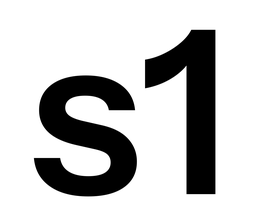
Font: InstrumentSans_SemiBold